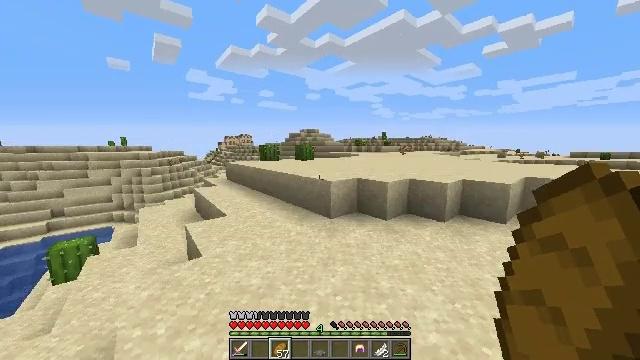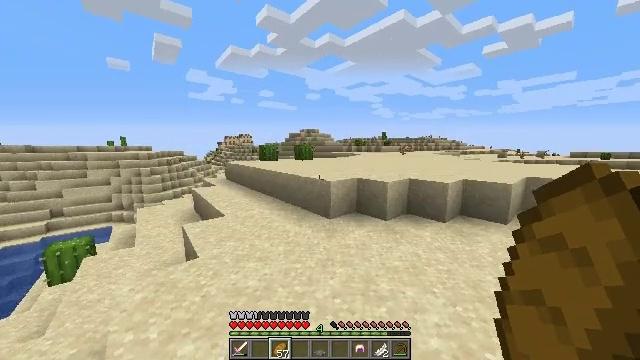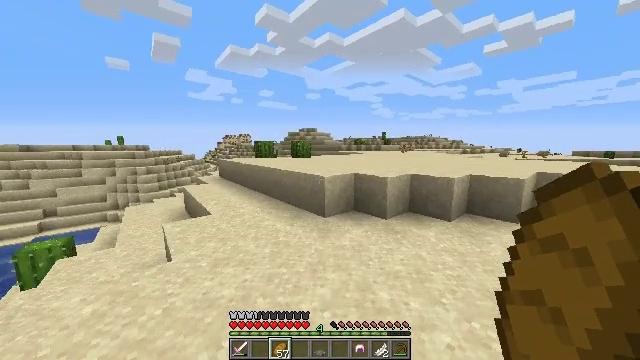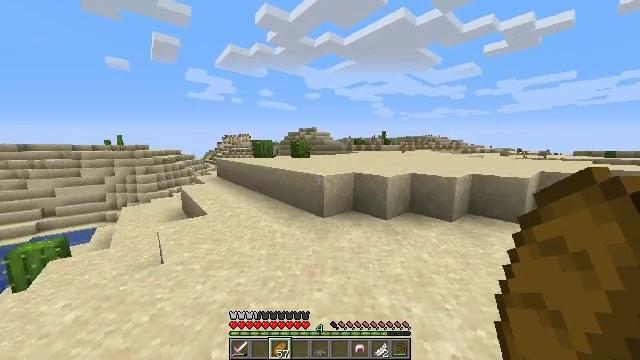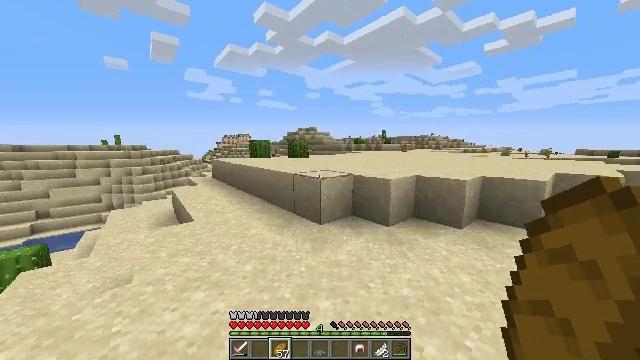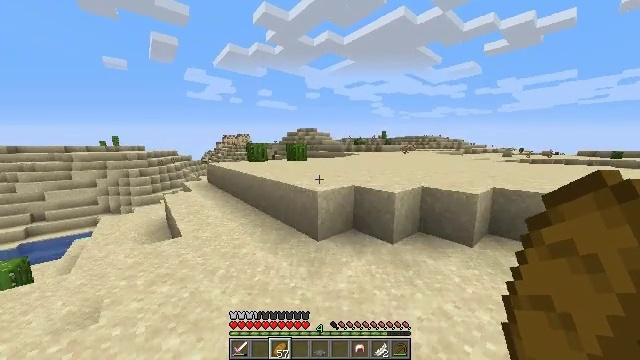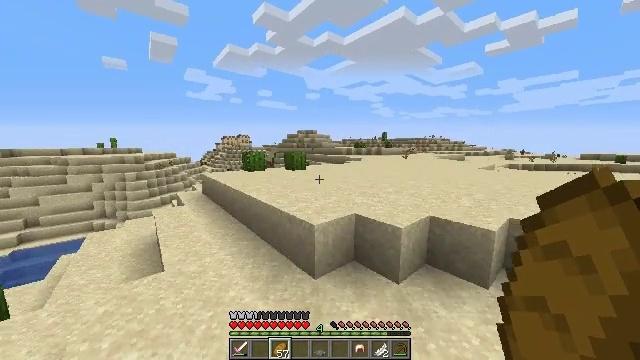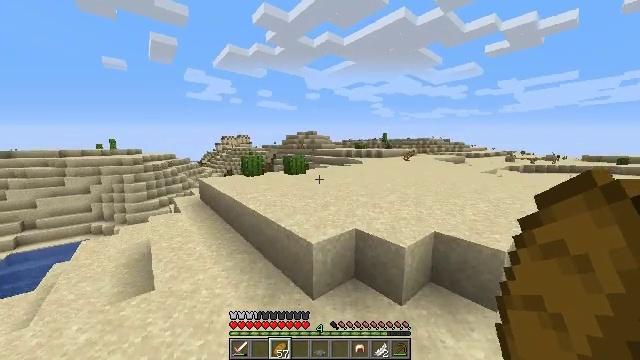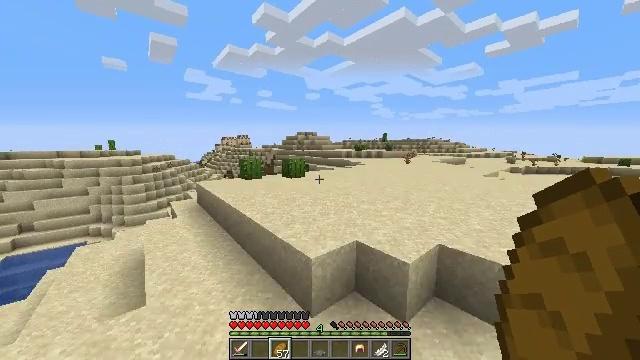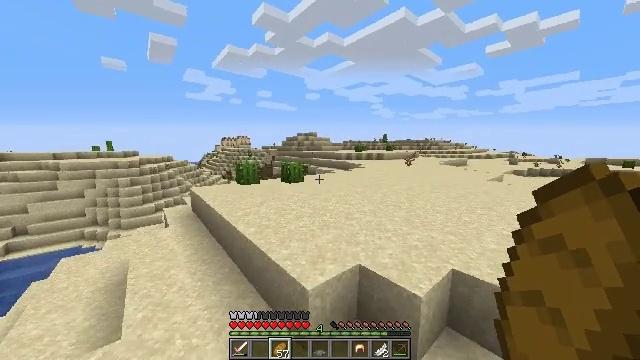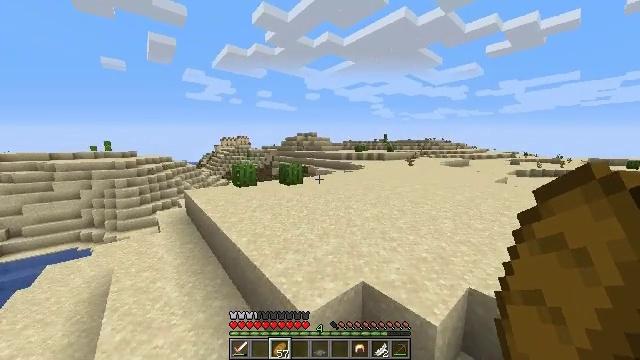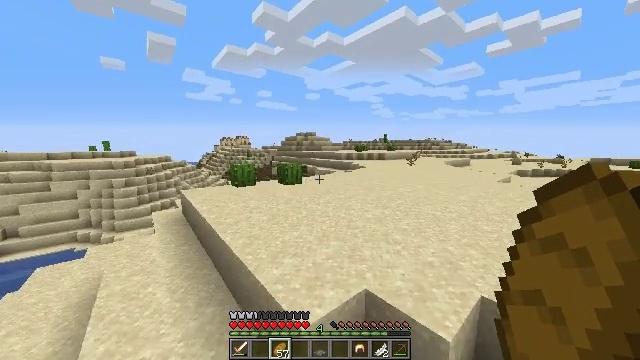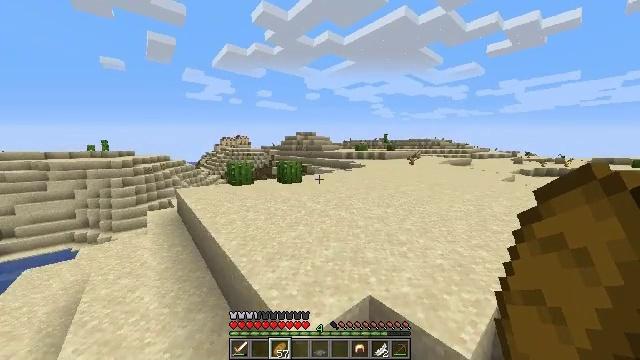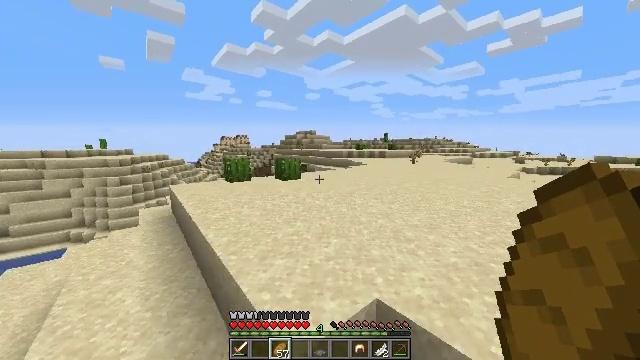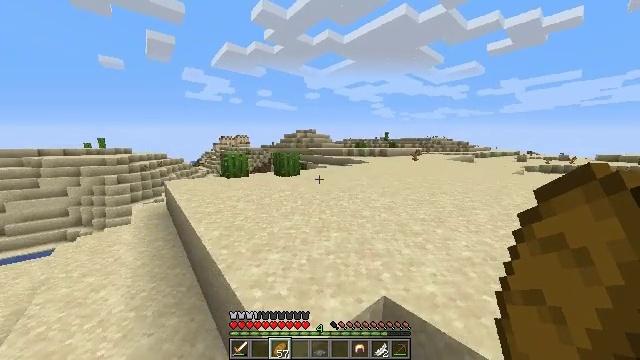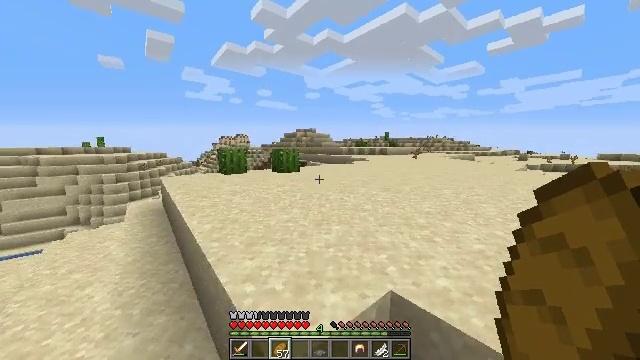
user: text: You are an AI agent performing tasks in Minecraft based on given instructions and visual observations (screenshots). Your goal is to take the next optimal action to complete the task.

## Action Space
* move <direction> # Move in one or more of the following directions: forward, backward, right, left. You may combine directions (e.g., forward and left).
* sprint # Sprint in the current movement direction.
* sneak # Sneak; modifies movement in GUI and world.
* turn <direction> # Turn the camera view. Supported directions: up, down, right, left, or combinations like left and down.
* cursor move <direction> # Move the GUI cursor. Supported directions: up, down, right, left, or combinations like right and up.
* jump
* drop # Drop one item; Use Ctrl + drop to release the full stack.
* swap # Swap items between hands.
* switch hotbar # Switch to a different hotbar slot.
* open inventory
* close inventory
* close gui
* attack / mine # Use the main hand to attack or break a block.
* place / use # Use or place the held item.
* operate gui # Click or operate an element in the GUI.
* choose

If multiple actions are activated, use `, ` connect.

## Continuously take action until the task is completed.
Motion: motion action
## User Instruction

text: Collect the cactus block.
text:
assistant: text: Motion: move forward
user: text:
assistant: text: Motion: move forward
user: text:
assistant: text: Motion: move forward
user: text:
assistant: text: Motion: move forward
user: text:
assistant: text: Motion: move forward, jump
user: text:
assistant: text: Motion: move forward, jump
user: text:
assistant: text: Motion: move forward, jump
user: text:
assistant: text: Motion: move forward, jump
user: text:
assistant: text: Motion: move forward, jump
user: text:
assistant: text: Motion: move forward, jump
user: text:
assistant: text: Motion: move forward, jump
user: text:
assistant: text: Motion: move forward, jump
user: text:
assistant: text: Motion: move forward, jump
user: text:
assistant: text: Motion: move forward, jump
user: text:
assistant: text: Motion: move forward, jump
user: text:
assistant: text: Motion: move forward, jump
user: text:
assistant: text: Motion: move forward, jump
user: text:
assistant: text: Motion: move forward, jump
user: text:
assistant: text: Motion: move forward, jump
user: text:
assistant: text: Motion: move forward, jump
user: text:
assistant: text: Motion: move forward, jump
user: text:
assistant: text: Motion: move forward, jump
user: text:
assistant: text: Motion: move forward, jump
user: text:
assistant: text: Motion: move forward, jump
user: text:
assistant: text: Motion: move forward, jump
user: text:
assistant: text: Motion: move forward, jump
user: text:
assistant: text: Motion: move forward, jump
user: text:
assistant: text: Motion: move forward, jump
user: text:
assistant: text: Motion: move forward, jump
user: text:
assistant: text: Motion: move forward, jump